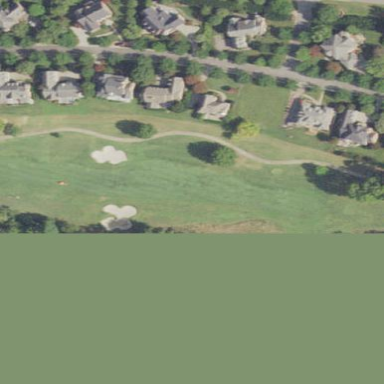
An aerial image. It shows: Area with grass used as rough in golf course.